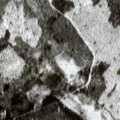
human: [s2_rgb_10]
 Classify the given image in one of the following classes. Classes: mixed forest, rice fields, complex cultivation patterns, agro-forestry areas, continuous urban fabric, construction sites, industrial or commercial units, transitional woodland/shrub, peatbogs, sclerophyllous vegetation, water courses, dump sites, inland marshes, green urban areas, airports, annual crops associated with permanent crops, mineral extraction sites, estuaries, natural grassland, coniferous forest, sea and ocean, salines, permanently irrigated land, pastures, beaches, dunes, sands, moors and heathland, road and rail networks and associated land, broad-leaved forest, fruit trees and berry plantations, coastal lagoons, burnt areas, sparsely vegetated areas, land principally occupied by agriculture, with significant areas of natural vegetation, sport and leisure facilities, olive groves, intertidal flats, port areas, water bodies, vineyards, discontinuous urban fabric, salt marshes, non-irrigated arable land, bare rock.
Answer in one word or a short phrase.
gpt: coniferous forest, transitional woodland/shrub